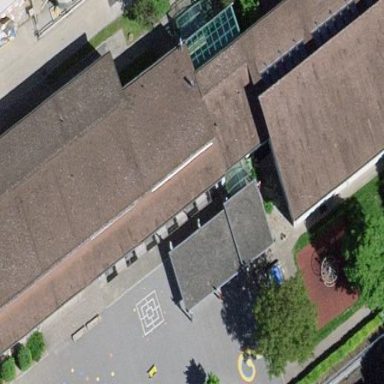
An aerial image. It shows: School building or complex.